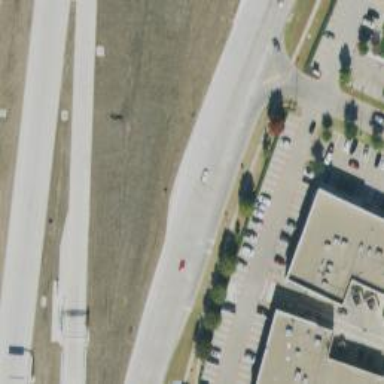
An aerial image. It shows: Secondary road with frontage road alongside.